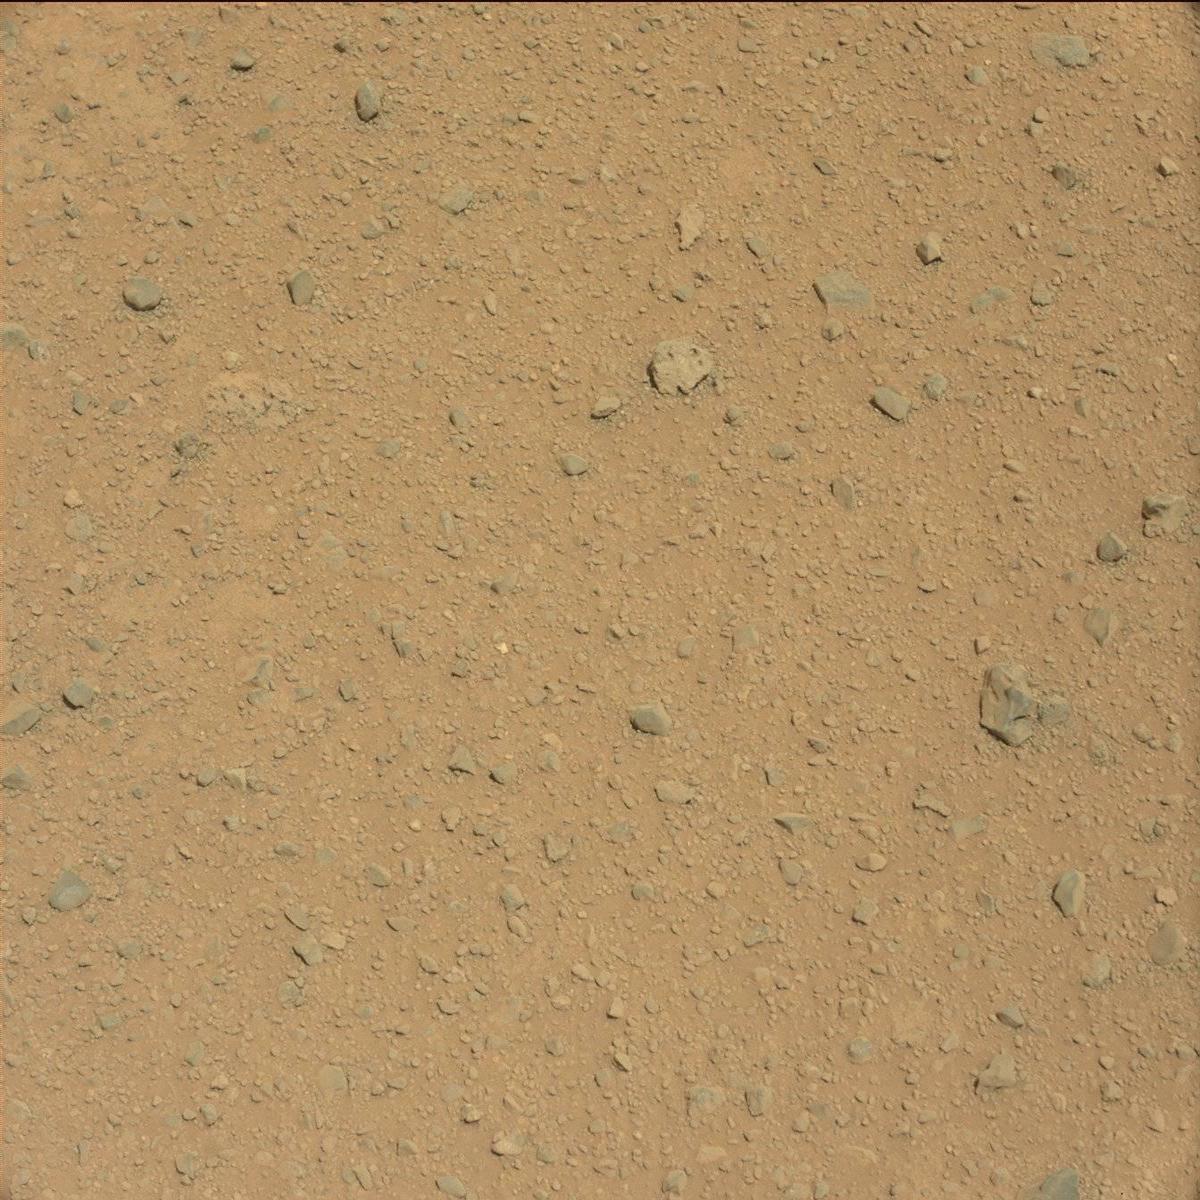
Terrain classes present: Bedrock, Sand / Soil